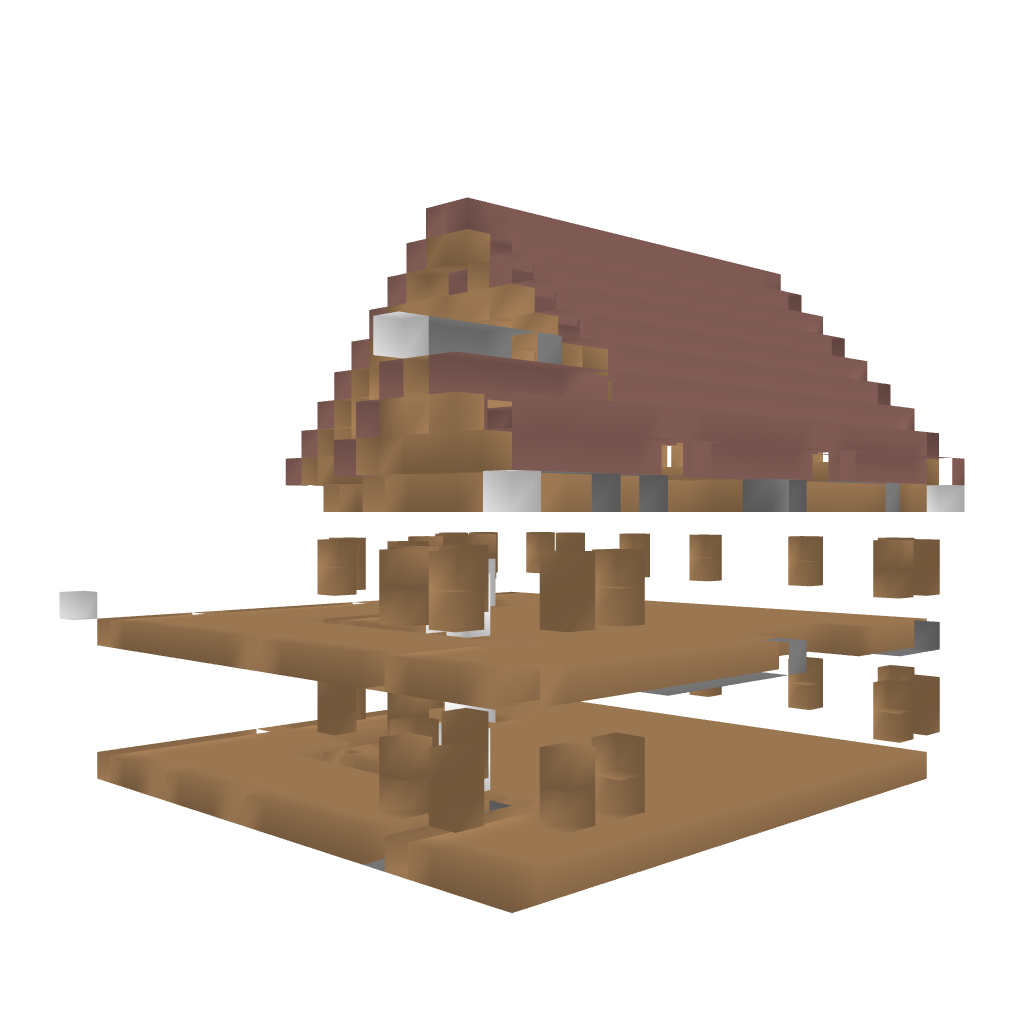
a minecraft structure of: Coloniel house on pillars bad low quality